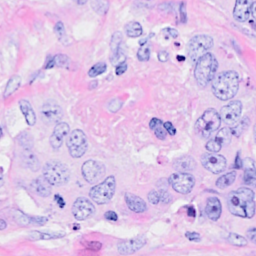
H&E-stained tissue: Breast